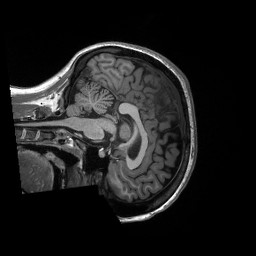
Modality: T1w
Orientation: sagittal
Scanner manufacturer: siemens
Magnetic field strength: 3 T
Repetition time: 2.3 s
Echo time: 0.00298 s